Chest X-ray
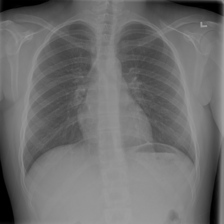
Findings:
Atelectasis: negative
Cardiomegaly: negative
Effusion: negative
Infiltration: negative
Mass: negative
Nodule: negative
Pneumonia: negative
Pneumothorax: negative
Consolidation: negative
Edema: negative
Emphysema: negative
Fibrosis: negative
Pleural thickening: negative
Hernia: negative